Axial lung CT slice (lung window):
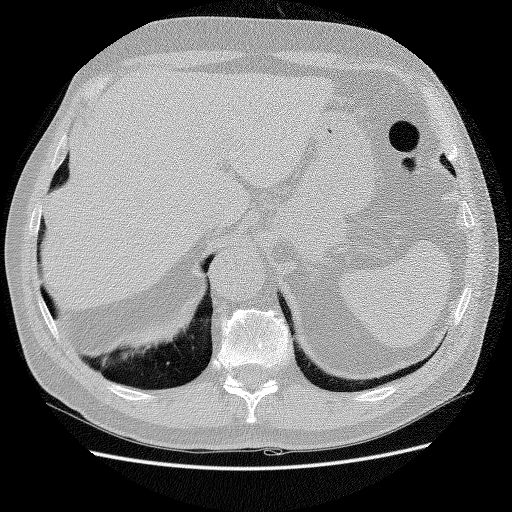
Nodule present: no